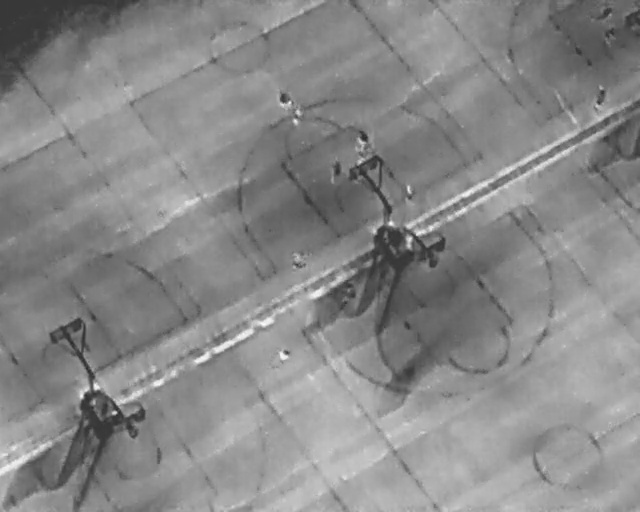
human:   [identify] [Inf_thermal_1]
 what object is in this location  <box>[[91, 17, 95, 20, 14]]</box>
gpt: <ref>1 large person at the top right</ref>

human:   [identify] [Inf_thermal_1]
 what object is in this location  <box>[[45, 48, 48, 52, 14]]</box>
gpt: <ref>1 large person at the center</ref>